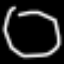
Label: octagon